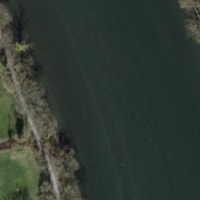
EUNIS habitat code: 15
Species observed at this site:
Turdus pilaris